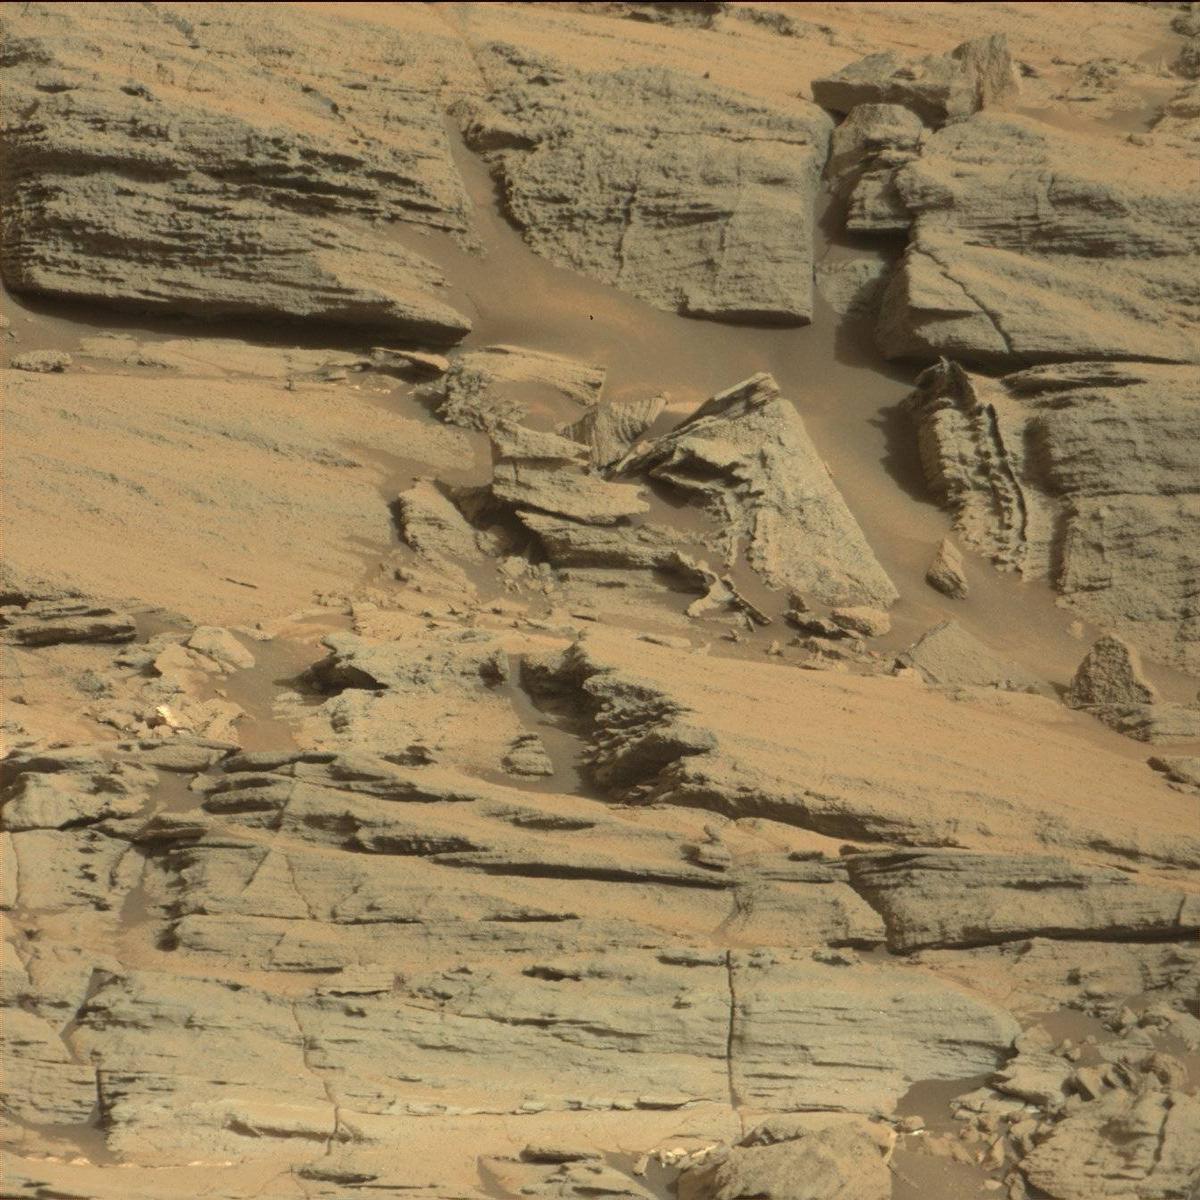
Terrain classes present: Bedrock, Sand / Soil